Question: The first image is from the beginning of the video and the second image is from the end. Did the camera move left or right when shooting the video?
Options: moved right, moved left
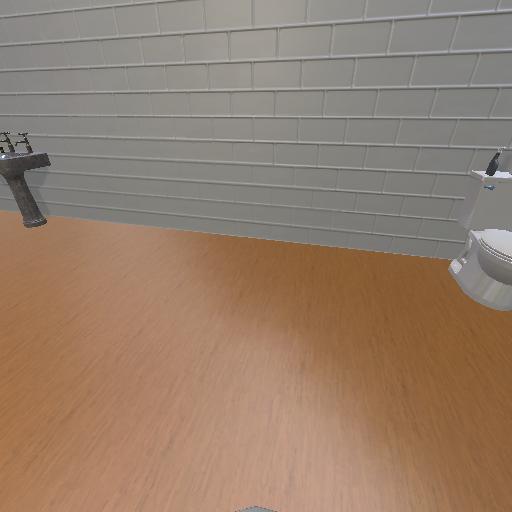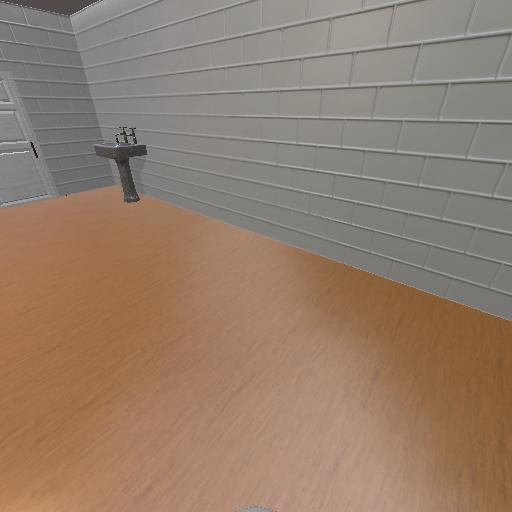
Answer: moved right